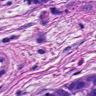
Metastatic tissue present: yes